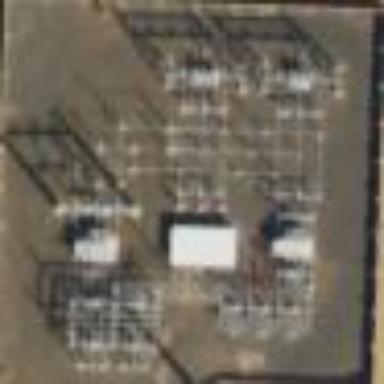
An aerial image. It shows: Distribution level power substation surrounded by fence.